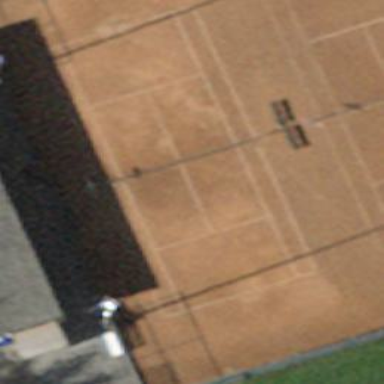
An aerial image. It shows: Tennis court on the leisure land pitch.